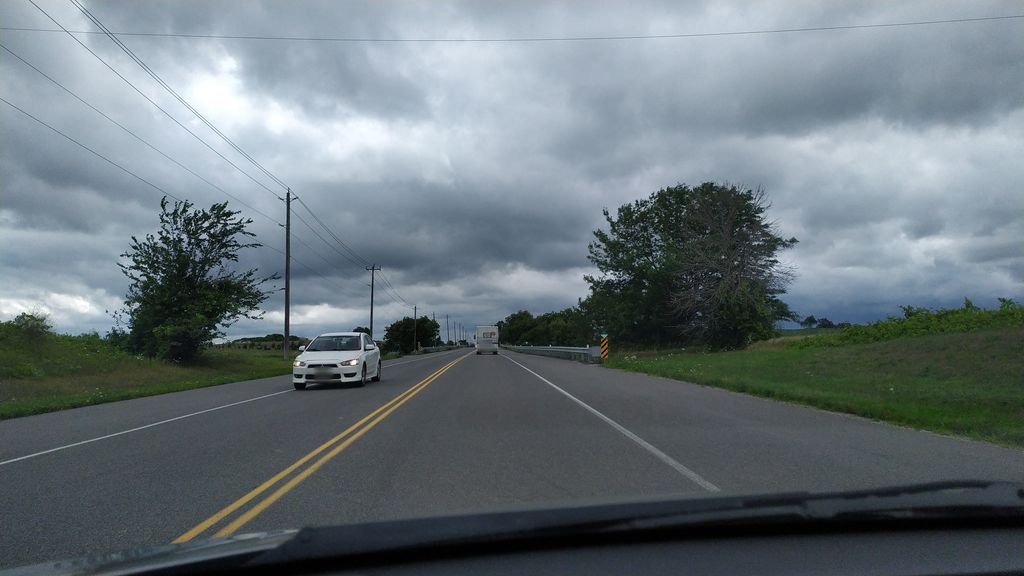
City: kitchener-waterloo